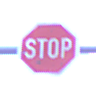
Verkehrszeichen: Stop
Umgebung: Outdoor, Suburban
Tageszeit: SunriseSunset
Wetter: PartlyCloudy
Licht: Natural
Jahreszeit: NotSpecified
Kontrast: LowContrast